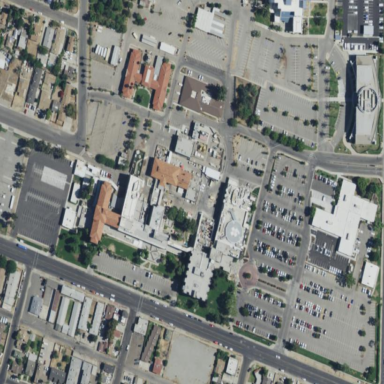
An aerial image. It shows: Healthcare facility identified as hospital.